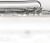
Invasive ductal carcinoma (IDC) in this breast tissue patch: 0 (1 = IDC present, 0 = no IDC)